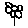
Label: flower